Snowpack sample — Snodgrass Mountain, Crested Butte, Colorado (2/4/25, 12:06 PM MST)
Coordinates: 38.923, -106.968
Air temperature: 35 °F
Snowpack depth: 80 cm
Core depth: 80 cm
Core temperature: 32 °F
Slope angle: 14°, slope face: 78°
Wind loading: low
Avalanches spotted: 0
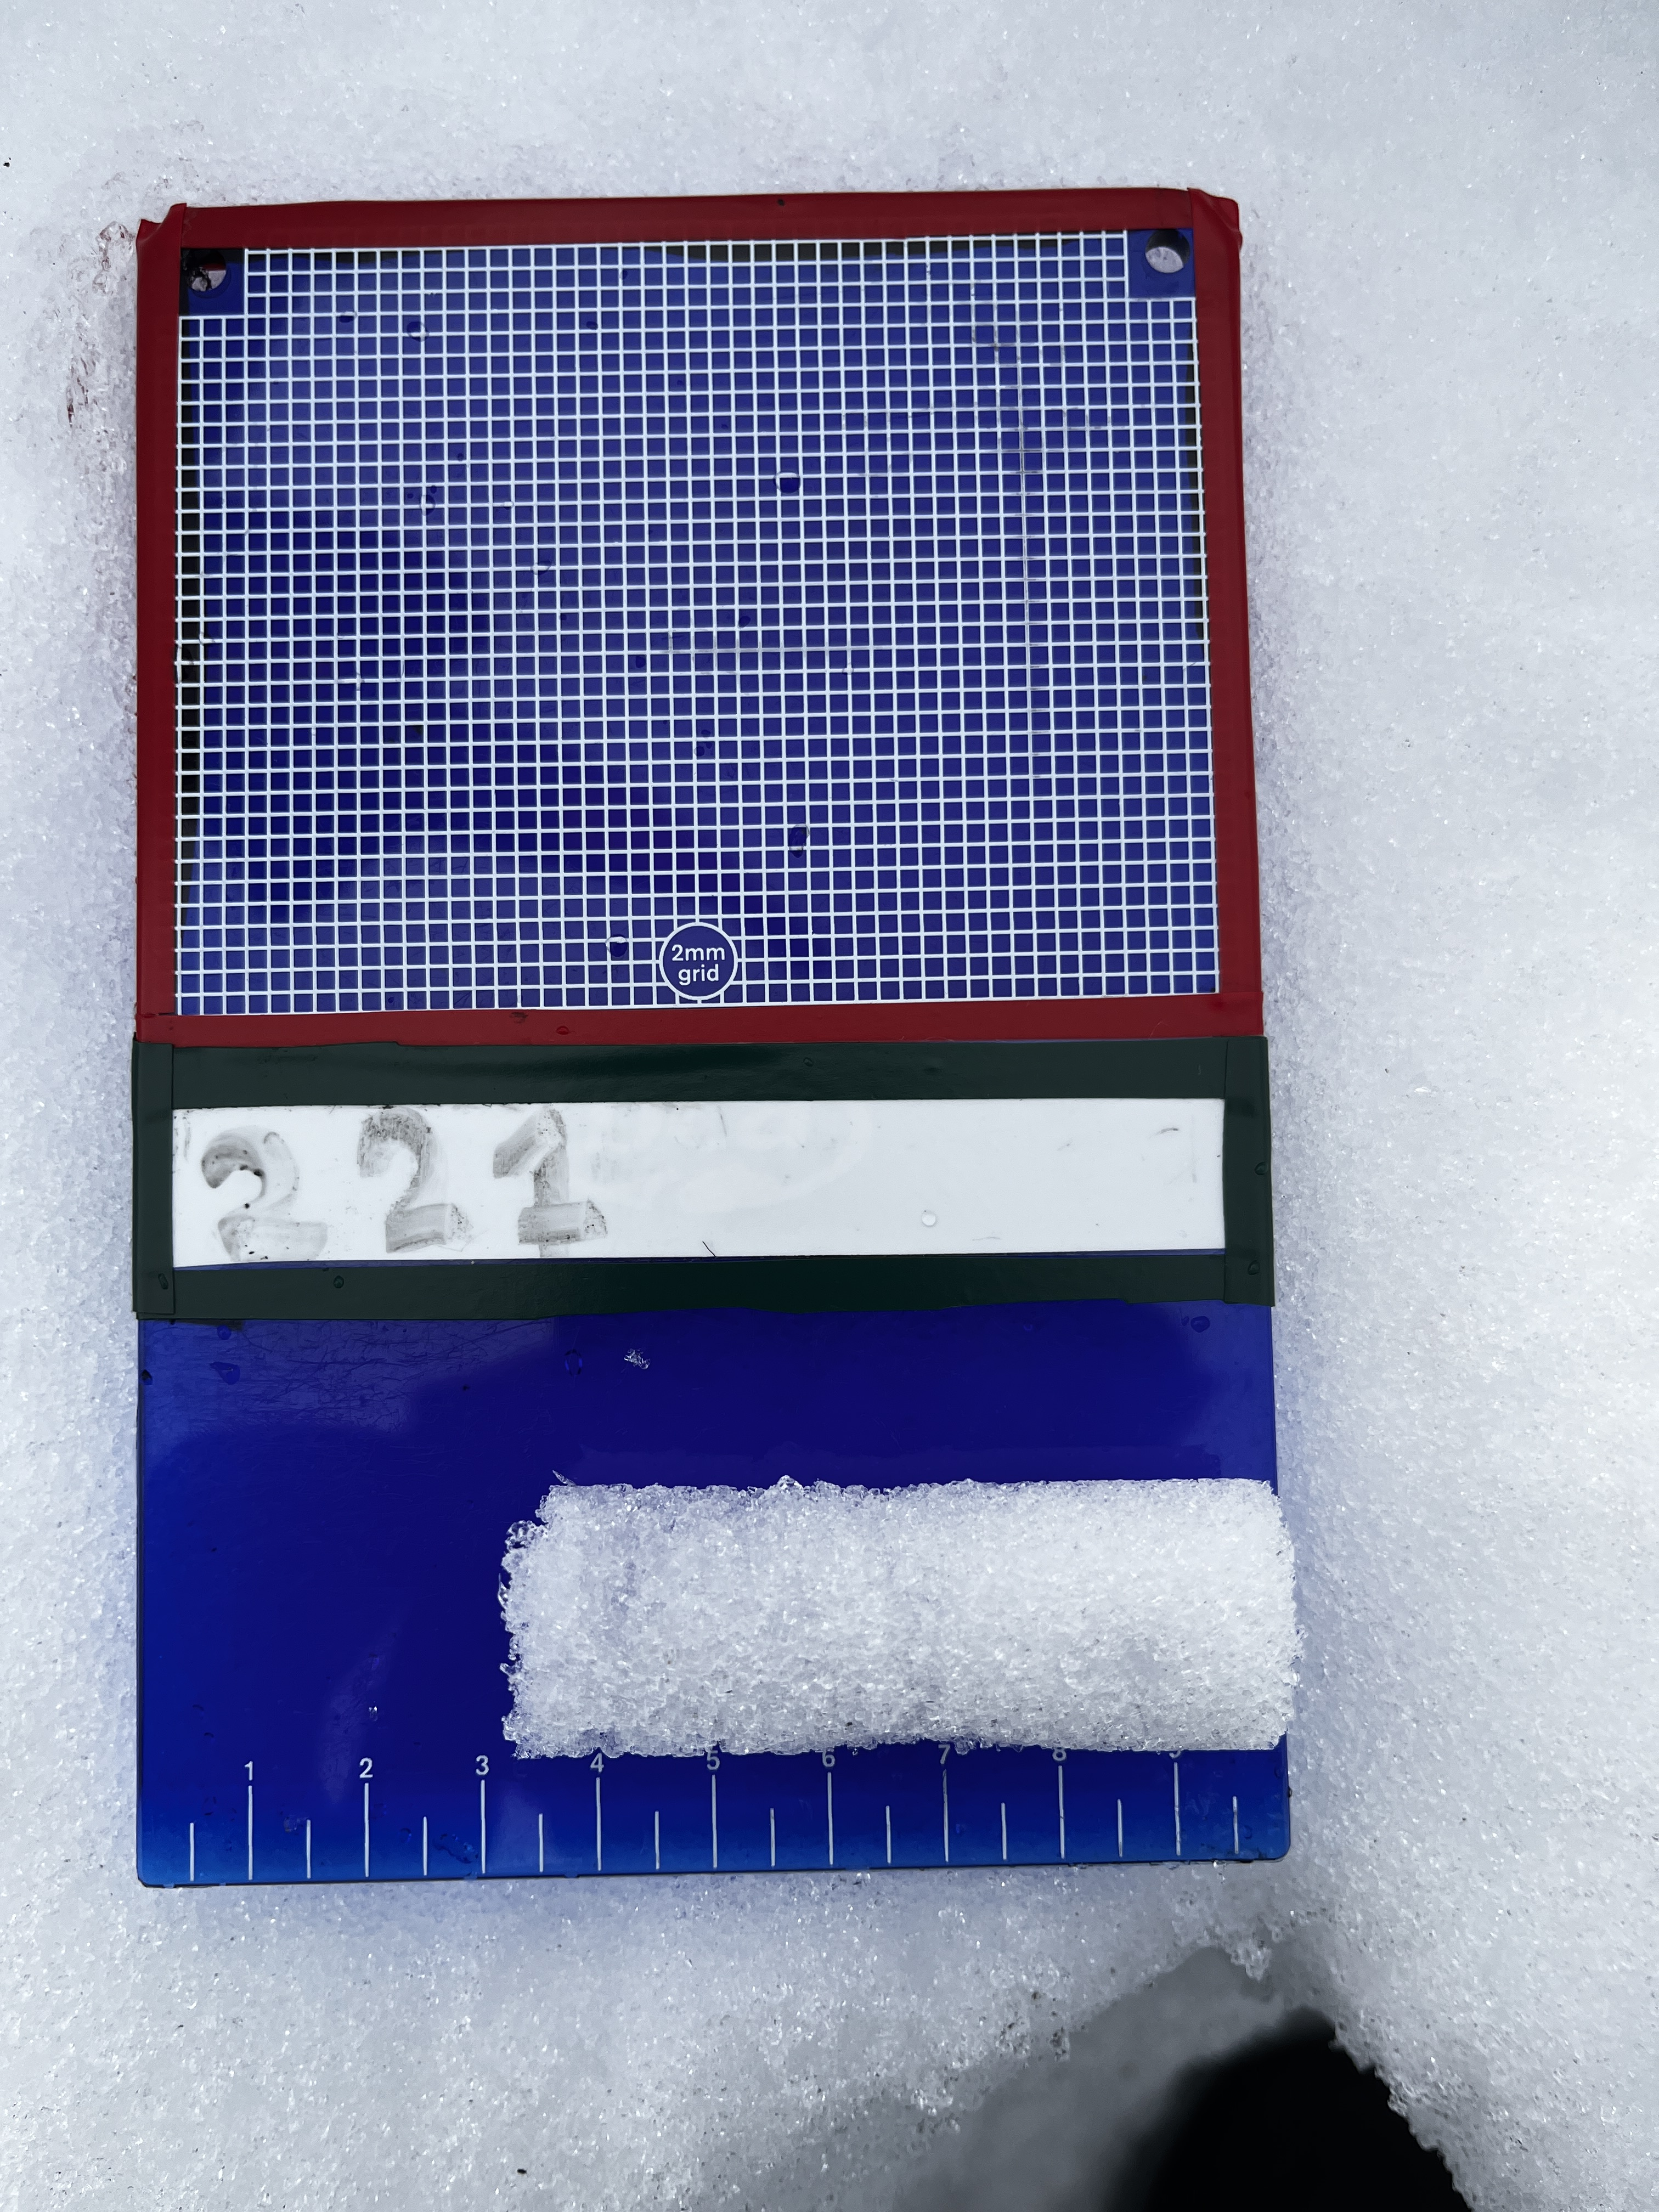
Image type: crystal_card
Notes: No avalanches nearby, unusually warm weather for the last month reported by residents, Collected 25 yards from treeline